Question: When I create a new page.... I want to write some text on it in a box... But when I will fill in the box on the Add new page tab it doesn't show up. Where has it gone and how to I get it to appear?

This must be so stupidly easy, but I can't understand why it doesn't appear. Any ideas?
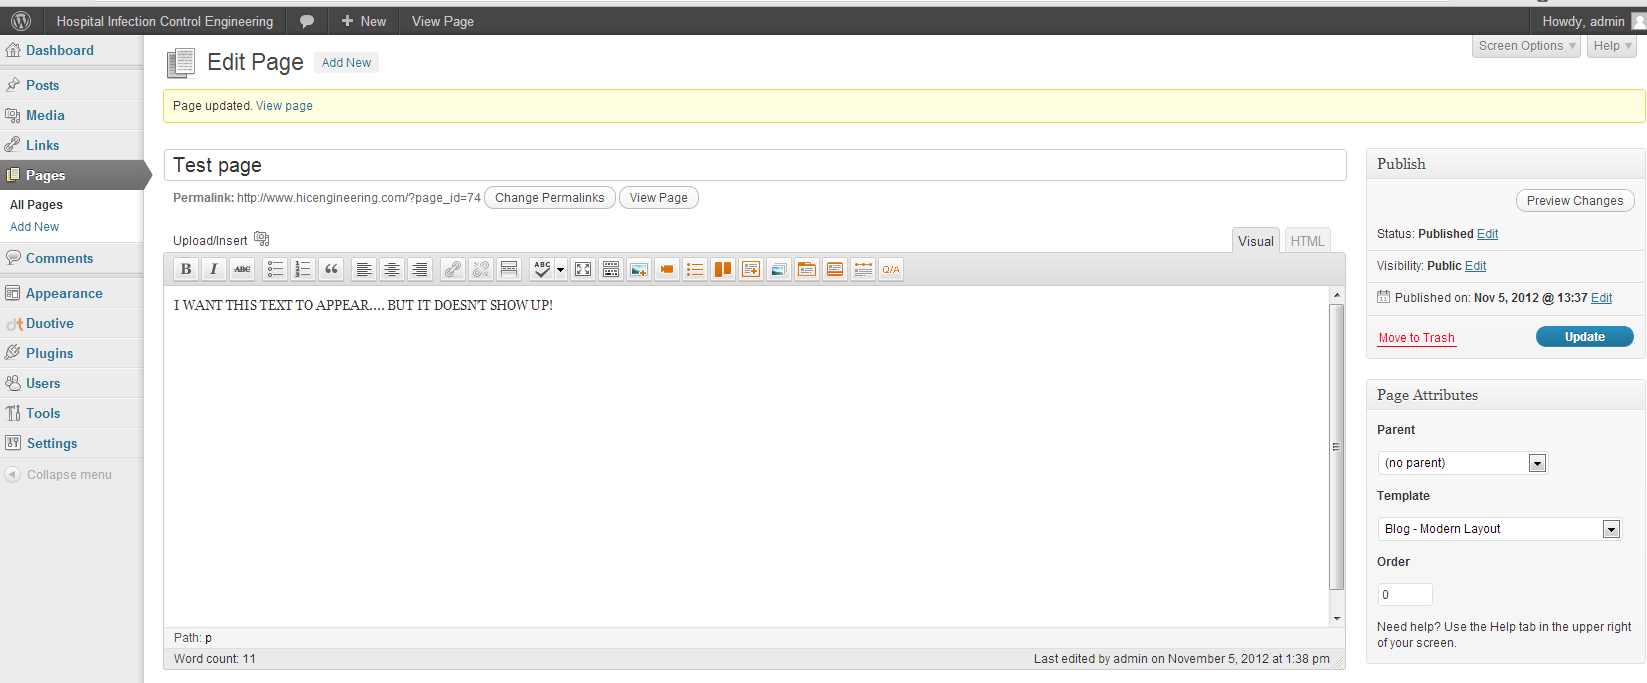
Answer: You have selected the page template - Blog modern layout. Try set the template to default because it might be a problem with the blog template.